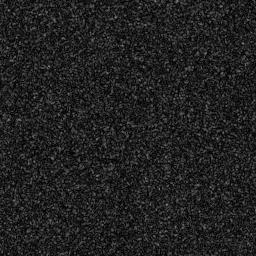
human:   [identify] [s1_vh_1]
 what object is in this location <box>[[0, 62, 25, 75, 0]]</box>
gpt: <ref>1 large ship at the left</ref>

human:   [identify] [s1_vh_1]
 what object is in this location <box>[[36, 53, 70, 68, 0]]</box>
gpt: <ref>1 large ship at the center</ref>